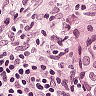
Metastatic tissue present: yes